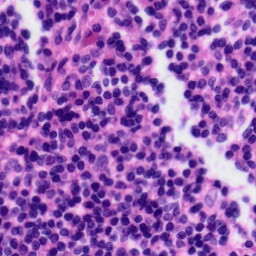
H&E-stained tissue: Tonsil